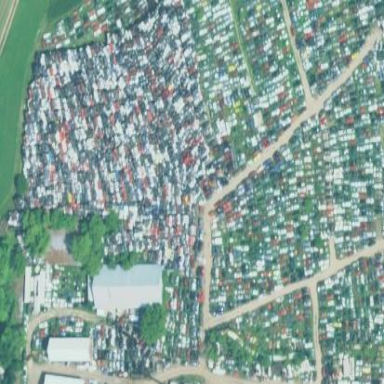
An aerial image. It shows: Industrial area designated for auto wrecking.